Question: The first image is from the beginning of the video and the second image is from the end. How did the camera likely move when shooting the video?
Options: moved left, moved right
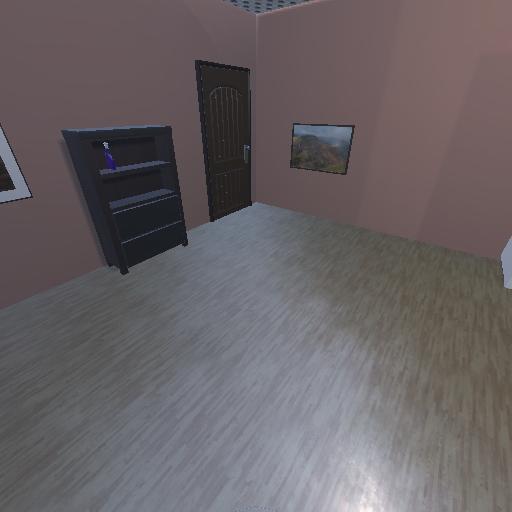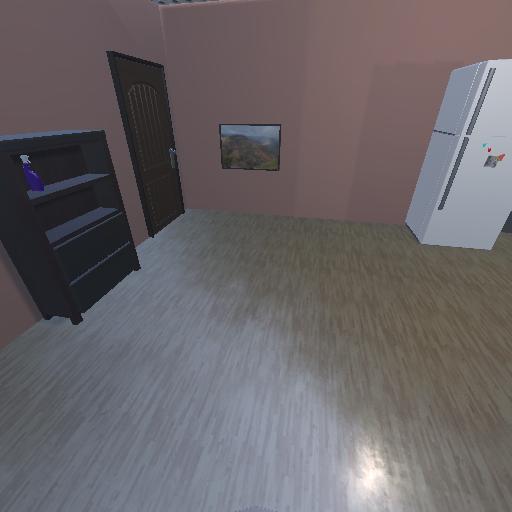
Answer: moved left